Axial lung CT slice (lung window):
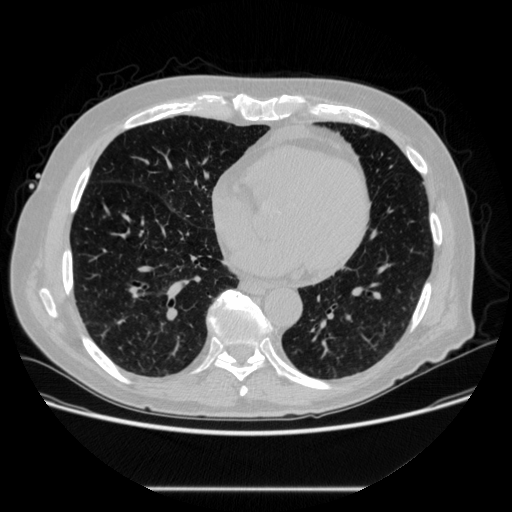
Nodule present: no